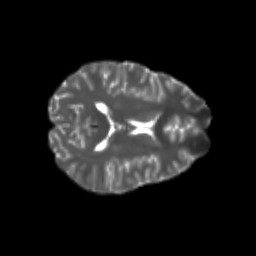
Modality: T2w
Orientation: axial
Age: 21
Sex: female
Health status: healthy
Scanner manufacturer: philips
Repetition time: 7.391 s
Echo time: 0.08599 s